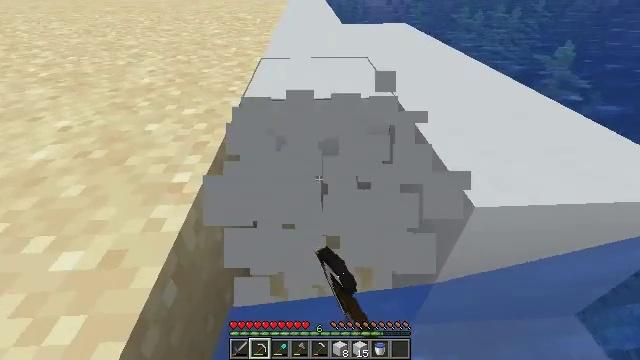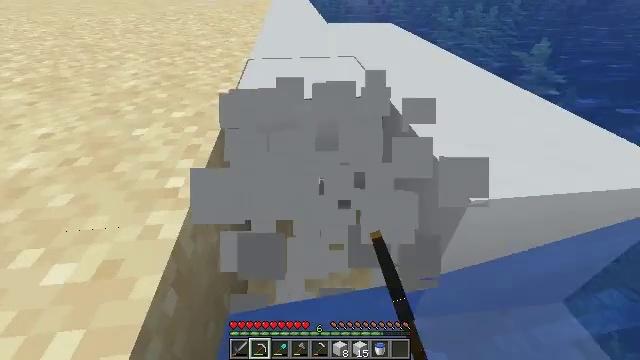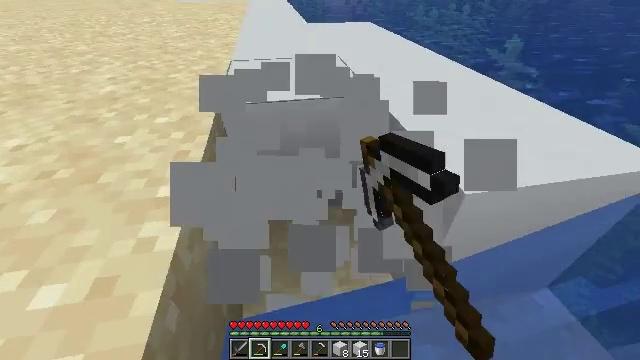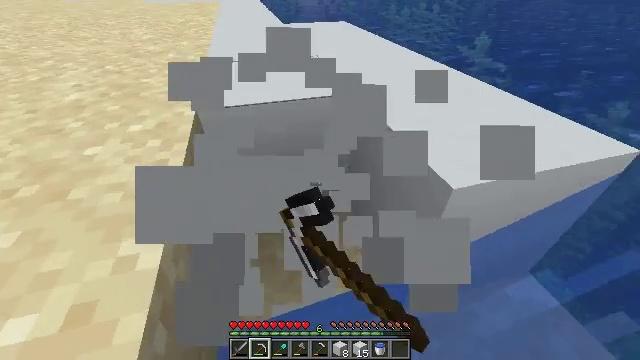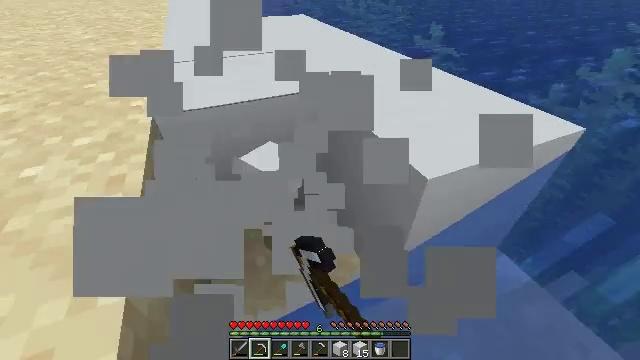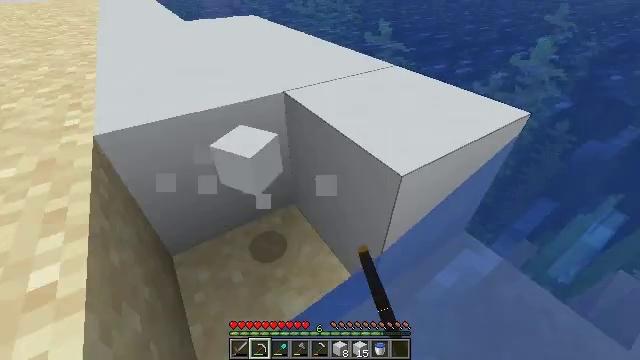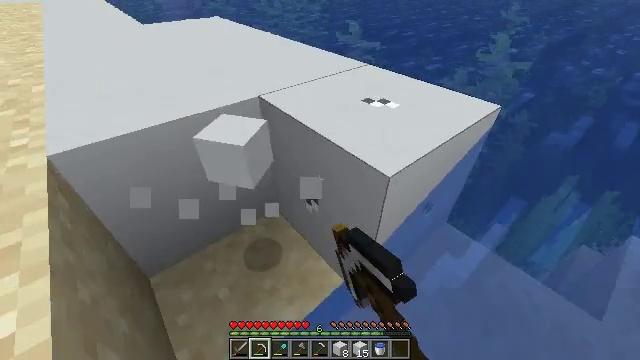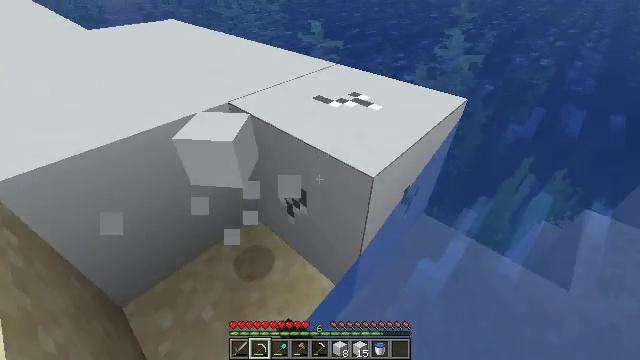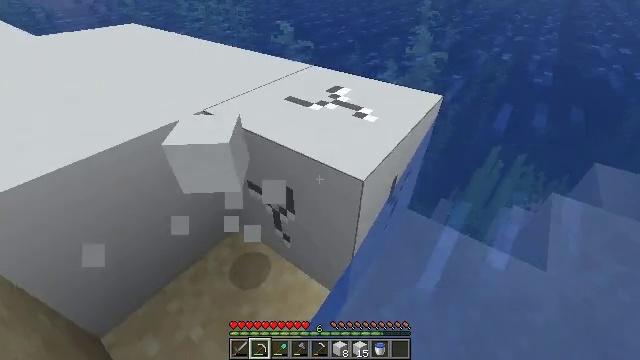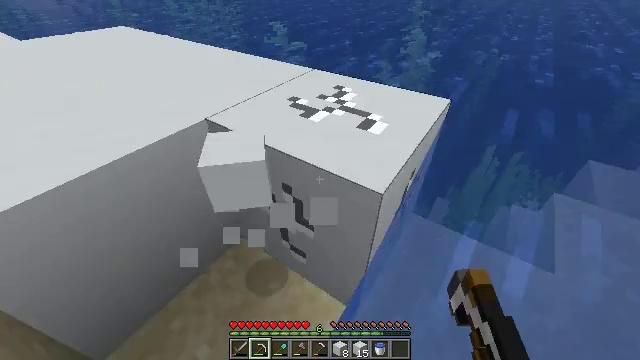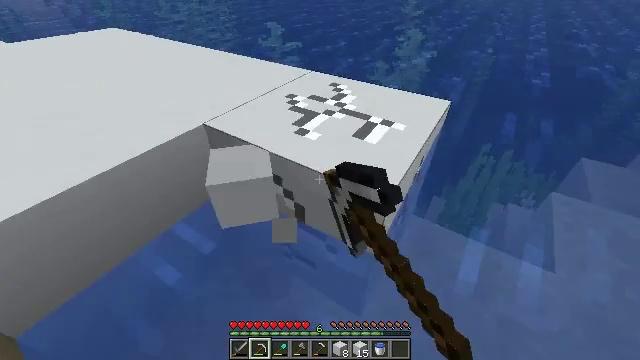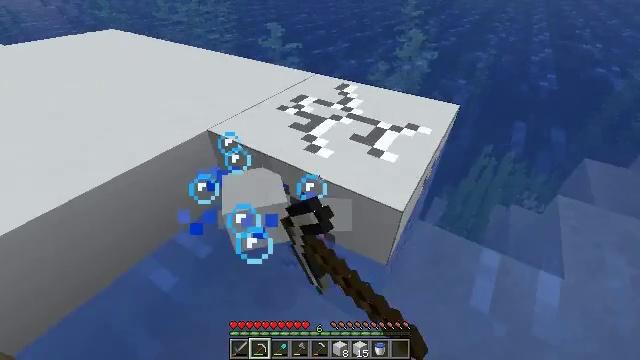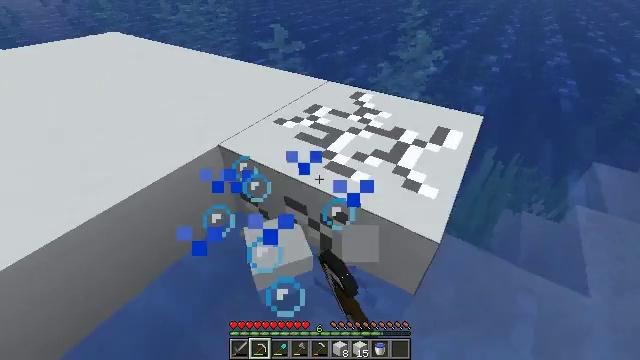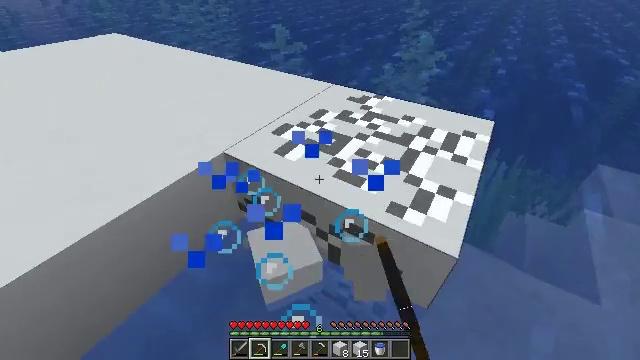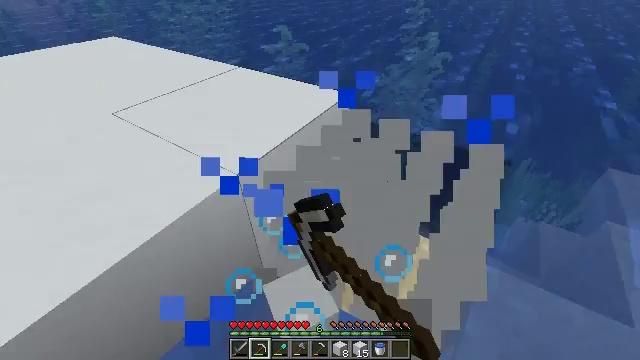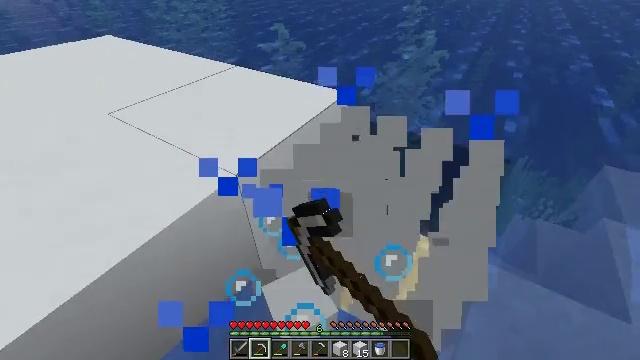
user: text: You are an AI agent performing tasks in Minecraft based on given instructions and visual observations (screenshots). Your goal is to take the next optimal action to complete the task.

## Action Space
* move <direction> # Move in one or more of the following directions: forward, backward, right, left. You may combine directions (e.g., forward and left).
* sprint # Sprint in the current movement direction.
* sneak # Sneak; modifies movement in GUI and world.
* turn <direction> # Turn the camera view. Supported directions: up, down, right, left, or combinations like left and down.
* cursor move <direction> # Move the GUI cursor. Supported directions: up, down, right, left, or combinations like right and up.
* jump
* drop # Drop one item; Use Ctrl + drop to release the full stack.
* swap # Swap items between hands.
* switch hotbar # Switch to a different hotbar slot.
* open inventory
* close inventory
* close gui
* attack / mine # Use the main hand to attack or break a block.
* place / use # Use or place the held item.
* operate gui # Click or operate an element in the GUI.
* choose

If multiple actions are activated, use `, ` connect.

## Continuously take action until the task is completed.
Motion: motion action
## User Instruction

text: Use tools to mine the white concrete.
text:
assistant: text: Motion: move forward, turn right, attack / mine
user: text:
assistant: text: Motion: move forward, turn right, attack / mine
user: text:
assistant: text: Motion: move forward, turn right, attack / mine
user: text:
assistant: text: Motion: move forward, turn right and down, attack / mine
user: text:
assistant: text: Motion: move forward, turn right, attack / mine
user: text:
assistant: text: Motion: move forward, turn right, attack / mine
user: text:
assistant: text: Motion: move forward, turn right, attack / mine
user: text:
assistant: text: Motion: move forward, turn right, attack / mine
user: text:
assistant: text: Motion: move forward, turn right, attack / mine
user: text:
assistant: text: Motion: move forward, turn right, attack / mine
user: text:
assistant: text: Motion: move forward, attack / mine
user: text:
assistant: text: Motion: move forward, attack / mine
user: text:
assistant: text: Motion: move forward, attack / mine
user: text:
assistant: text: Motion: move forward, attack / mine
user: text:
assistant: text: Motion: move forward, attack / mine
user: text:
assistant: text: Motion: move forward, attack / mine
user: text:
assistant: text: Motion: move forward, attack / mine
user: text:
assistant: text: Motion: move forward and move right, attack / mine
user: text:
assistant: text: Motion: move forward and move right, attack / mine
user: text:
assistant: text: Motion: move forward and move right, turn left, attack / mine
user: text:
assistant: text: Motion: move forward and move right, turn left, attack / mine
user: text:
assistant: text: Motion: move forward and move right, turn left, attack / mine
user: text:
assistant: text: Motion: move forward and move right, turn left, attack / mine
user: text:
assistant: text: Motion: move forward and move right, turn left, attack / mine
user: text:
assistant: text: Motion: move forward and move right, turn left, attack / mine
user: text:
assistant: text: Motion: move forward and move right, turn left, attack / mine
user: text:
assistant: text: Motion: move forward and move right, turn left, attack / mine
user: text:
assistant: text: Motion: move forward and move right, turn left, attack / mine
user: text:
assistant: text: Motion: move forward and move right, turn left, attack / mine
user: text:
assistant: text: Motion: move forward and move right, turn left, attack / mine